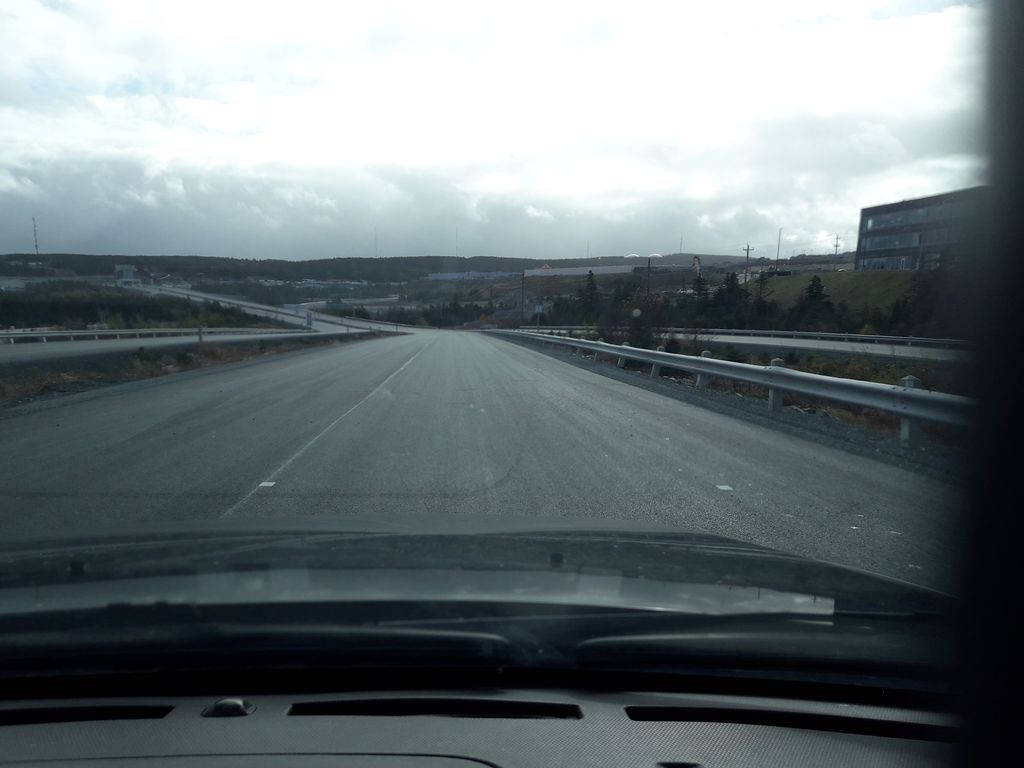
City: st_johns